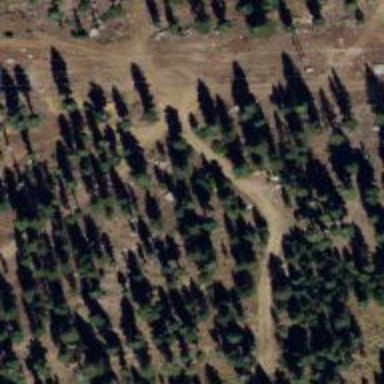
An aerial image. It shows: Track road with grade5 track type. The road is designed for Nordic skiing.